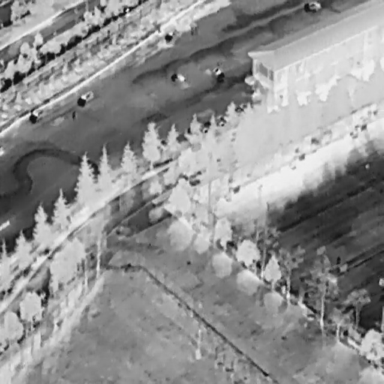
There are six Cars in the infrared image.